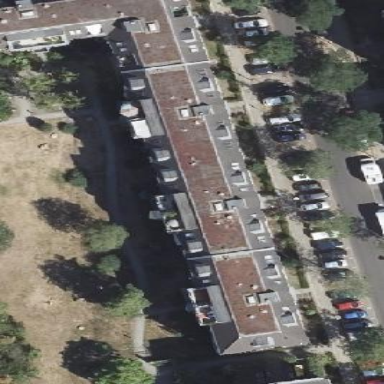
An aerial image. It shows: Unique apartment building with double saltbox roof shape.